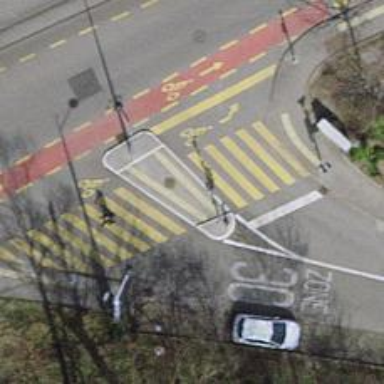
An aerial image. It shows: Road crossing with traffic signals.